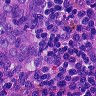
Metastatic tissue present: yes